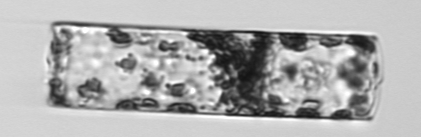
Label: Guinardia_flaccida